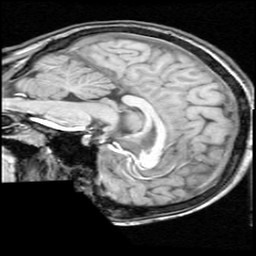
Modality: T1w
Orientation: sagittal
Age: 16
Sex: female
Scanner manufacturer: ge
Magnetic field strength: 1.5 T
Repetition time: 0.03333 s
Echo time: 0.008 s